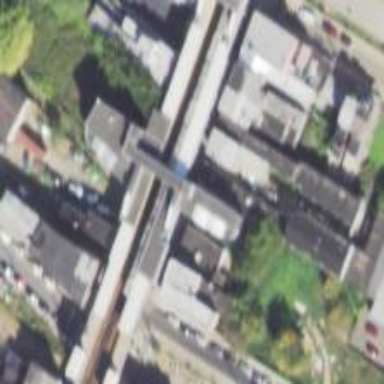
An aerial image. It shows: Bridge with sheltered platform for public transport and railway services.